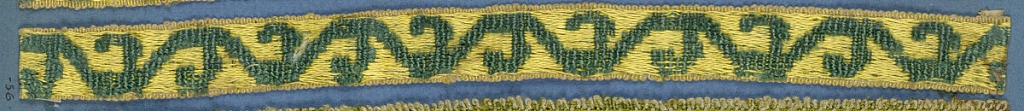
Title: Trimming
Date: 19th century
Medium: silk Technique: cut and uncut supplementary warp pile in a satin foundation (velvet)
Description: Green and yellow trimming fragment in a design of a serpentine stem with leaves.